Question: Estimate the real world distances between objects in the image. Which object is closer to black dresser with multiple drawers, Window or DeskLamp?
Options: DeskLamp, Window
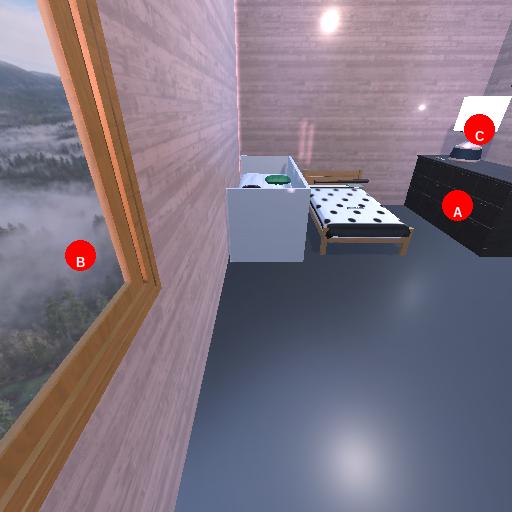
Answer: DeskLamp